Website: lowes
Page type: customer-info-address
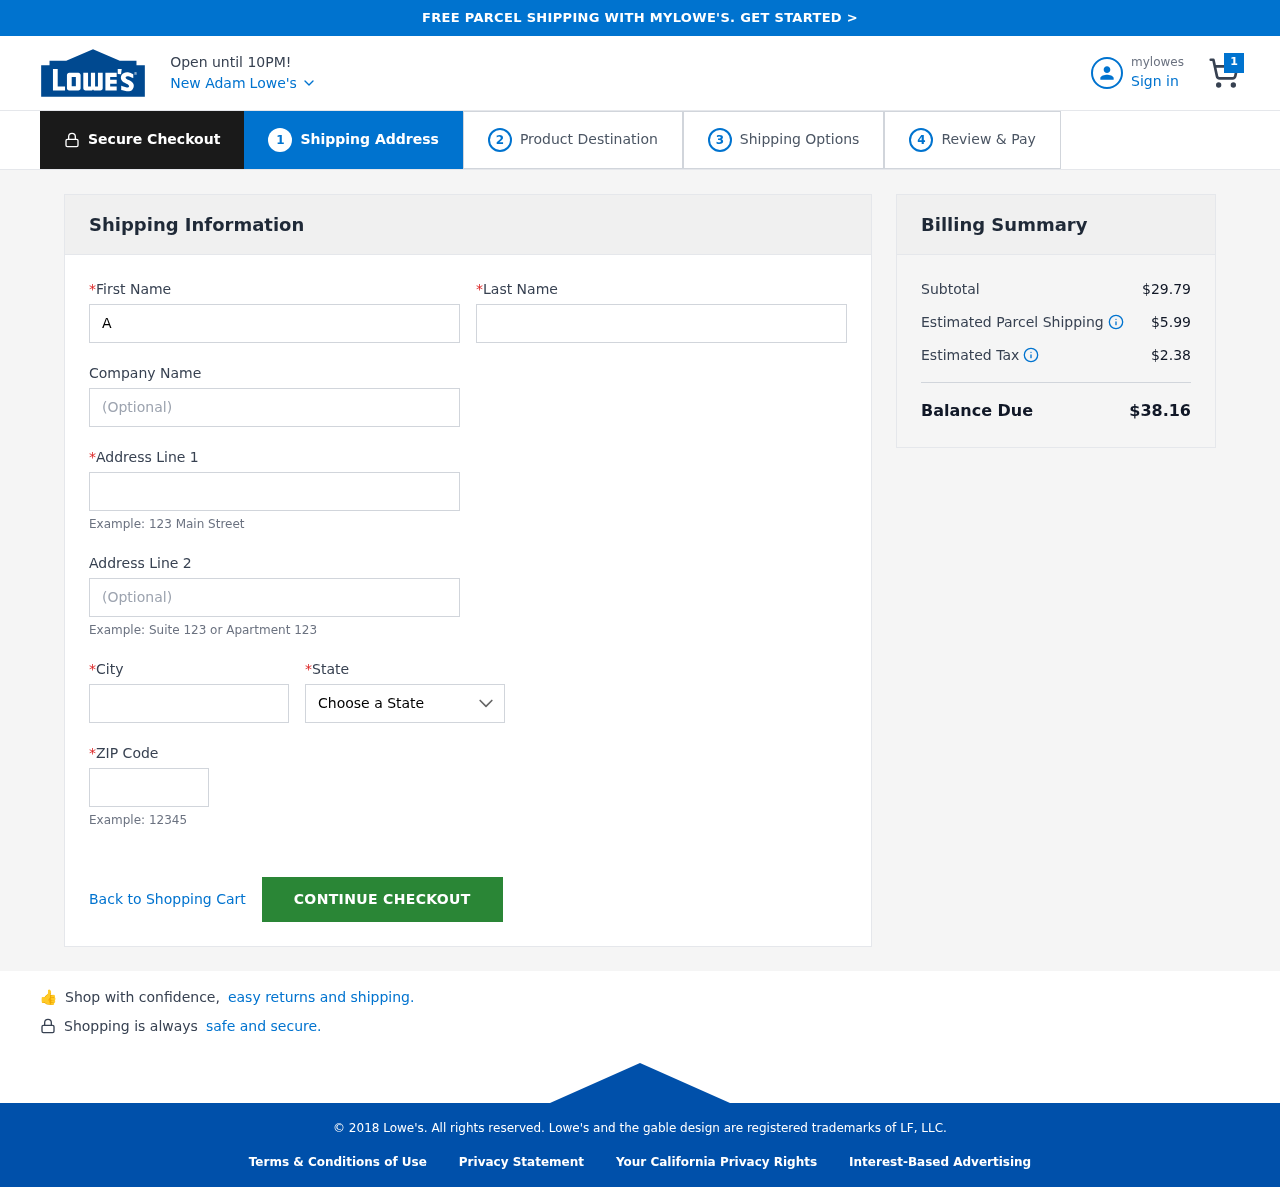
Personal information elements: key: PII_CITY
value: New Adam
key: PII_FIRSTNAME
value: Andrew
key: PII_LASTNAME
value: Bryant
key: PII_POSTCODE
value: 86661
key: PII_STATE
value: Virginia
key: PII_STREET
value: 986 Donna Gateway Suite 040
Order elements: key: ORDER_NUM_ITEMS
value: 1
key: ORDER_SUBTOTAL
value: $29.79
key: ORDER_SHIPPING_COST
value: $5.99
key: ORDER_TAX
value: $2.38
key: ORDER_TOTAL
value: $38.16